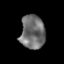
Tissue: prostate
Cell type: NK cells
Senescence score: 0.1585
Nuclear area (px): 812
Mean DAPI intensity: 111.293